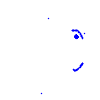
Particle: pion